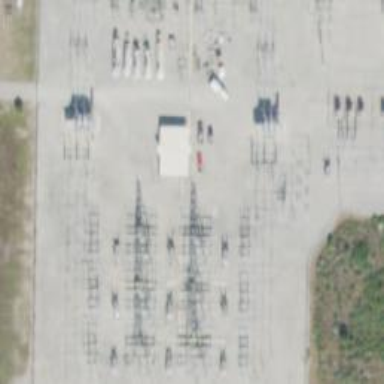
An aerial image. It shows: Switch used for power control.